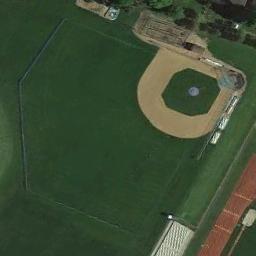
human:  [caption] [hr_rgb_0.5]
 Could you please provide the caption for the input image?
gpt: There is a baseball diamond in the grass surrounded by the trees .

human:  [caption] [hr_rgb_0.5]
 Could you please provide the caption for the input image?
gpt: There are 11 baseball courts in the picture, Four of which are double the others .

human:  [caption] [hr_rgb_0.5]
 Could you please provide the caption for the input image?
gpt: A baseball diamond is in the middle of grass .

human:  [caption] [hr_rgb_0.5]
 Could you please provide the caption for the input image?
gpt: A baseball diamond next to a playground and a white grandstand beside .

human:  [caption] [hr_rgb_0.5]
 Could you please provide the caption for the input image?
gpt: There is a red track next to the baseball diamond .